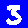
Digit: 3